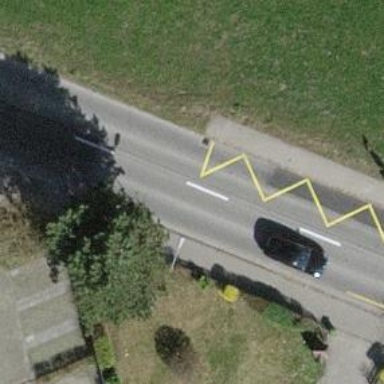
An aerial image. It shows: Bus stop with platform for public transport.